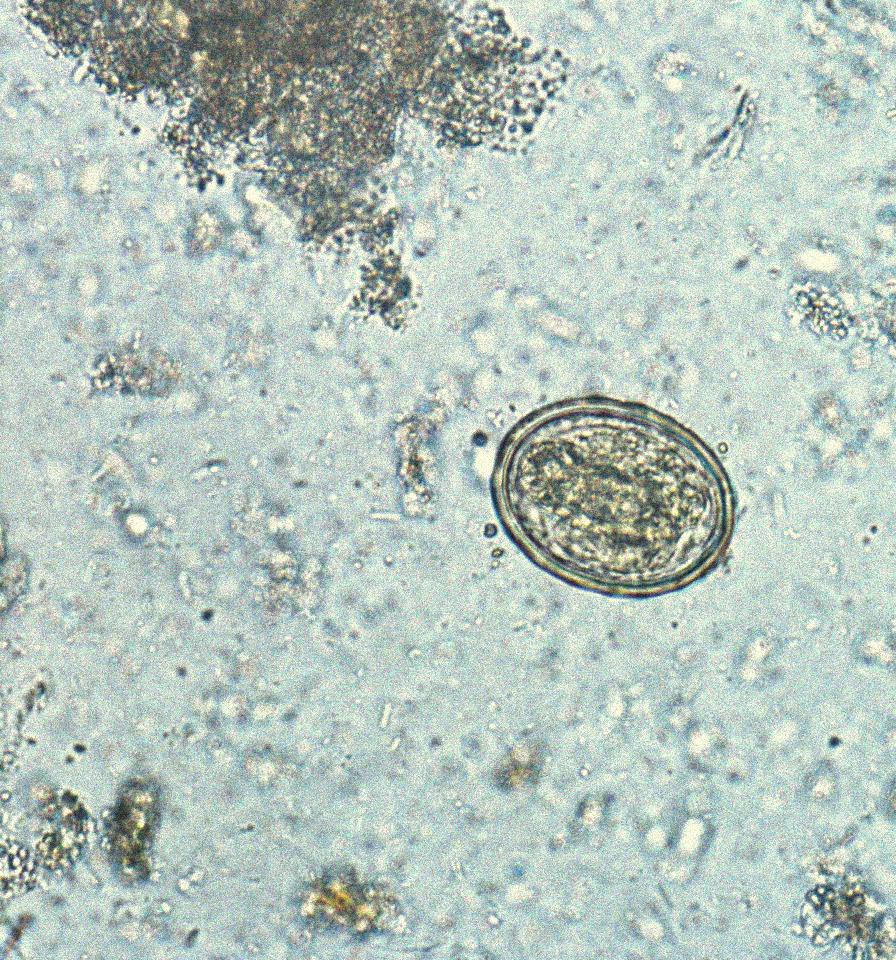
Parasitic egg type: Ascaris lumbricoides